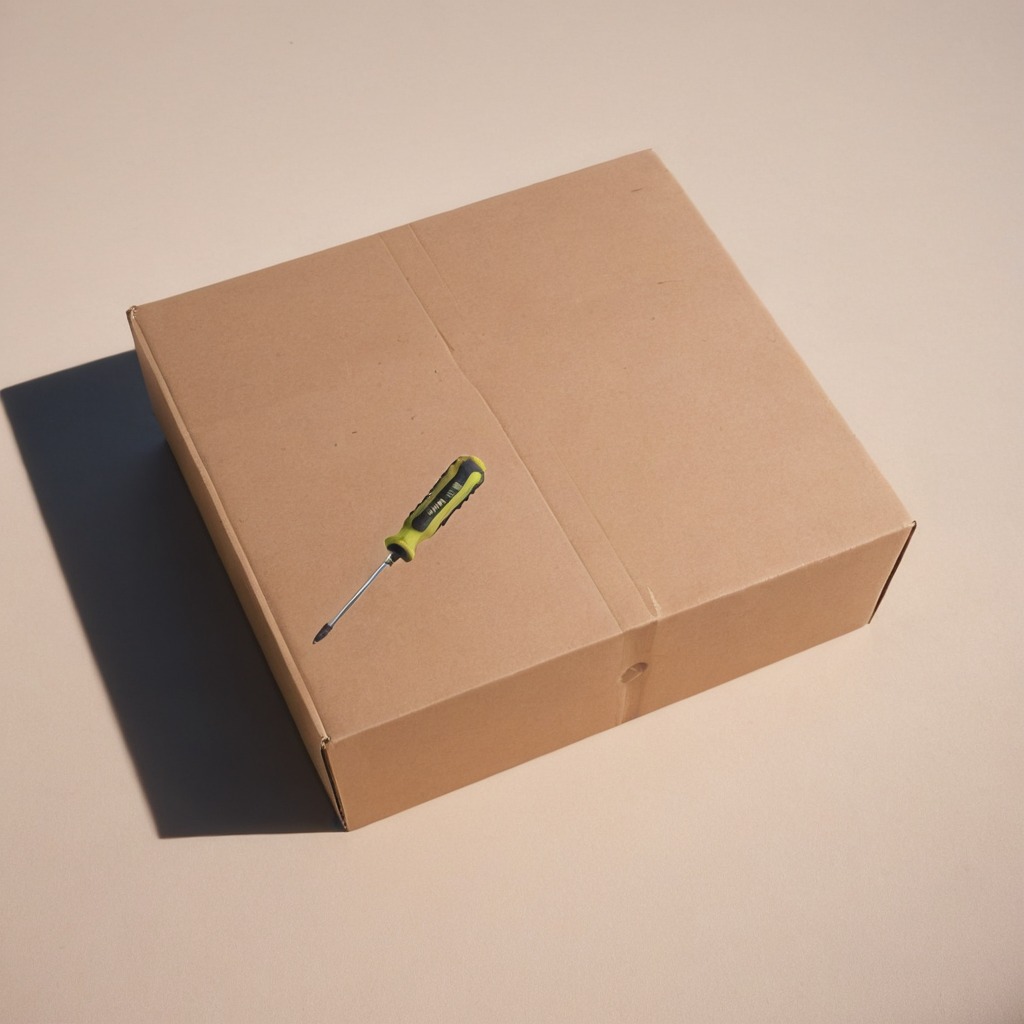
A screwdriver lying on a clean dry cardboard box surface in an outdoor workshop during daytime bright natural light soft shadows slightly creased but